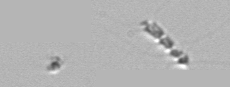
Label: Chaetoceros